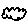
Label: cloud